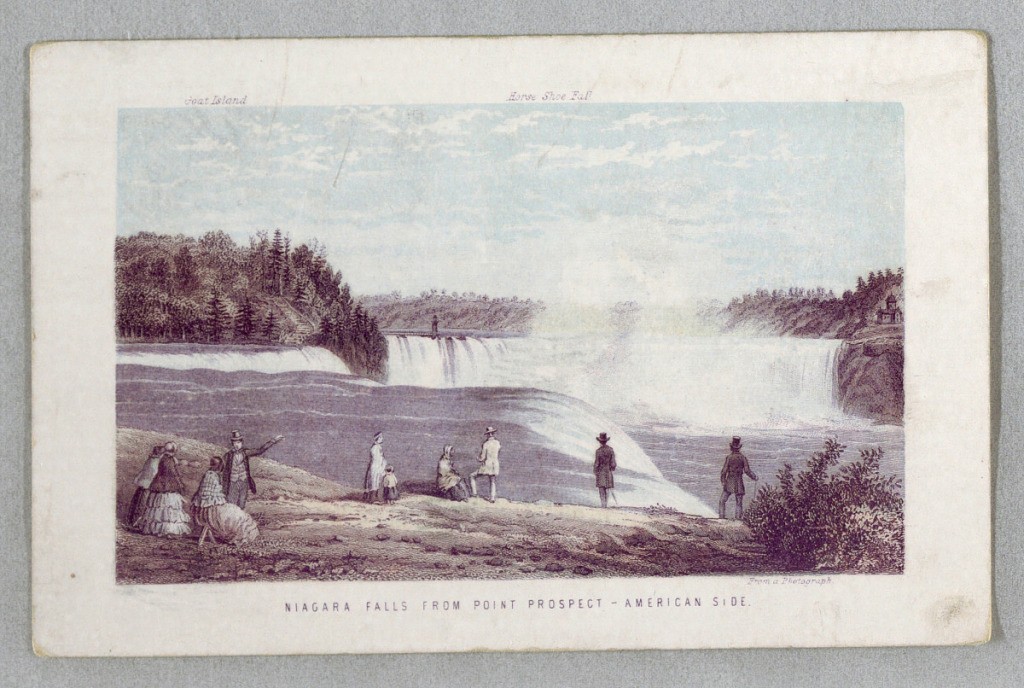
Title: Niagara Falls From Point Prospect - American Side from The Falls of Niagara: Being a Complete Guide
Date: ca. 1857
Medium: Color wood engraving on white paperboard
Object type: Print
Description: Horizontal rectangle.